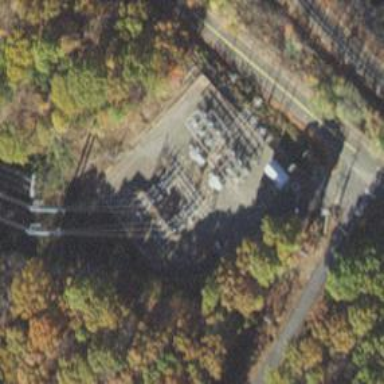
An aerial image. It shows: Switch for power supply.